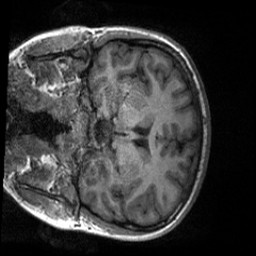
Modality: T1w
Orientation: coronal
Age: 19
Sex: female
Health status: healthy
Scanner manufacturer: siemens
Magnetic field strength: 3 T
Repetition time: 2 s
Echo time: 0.00232 s